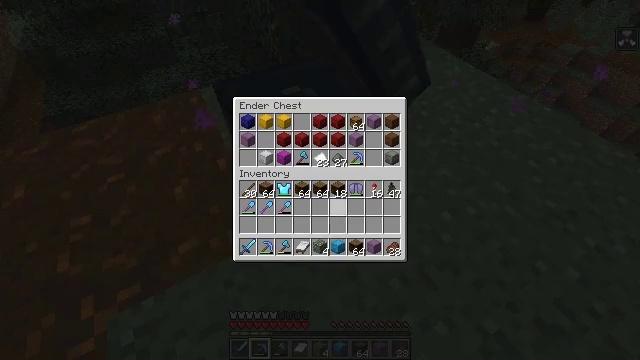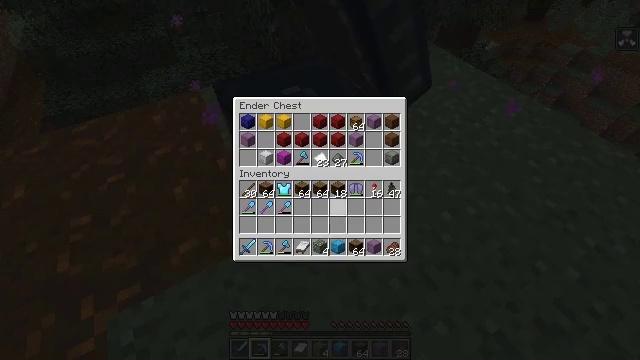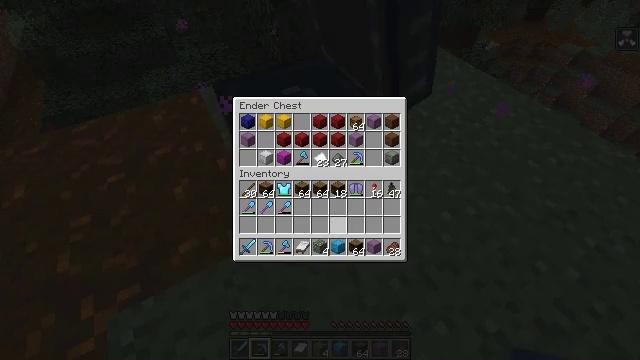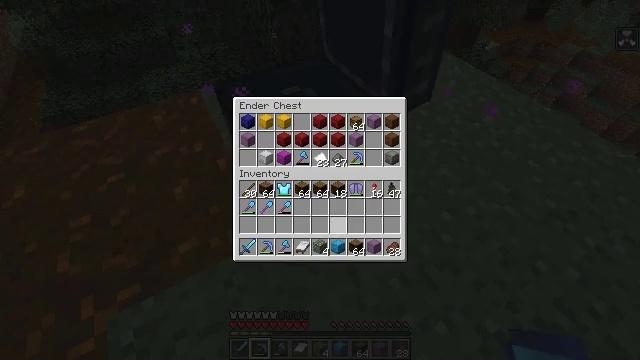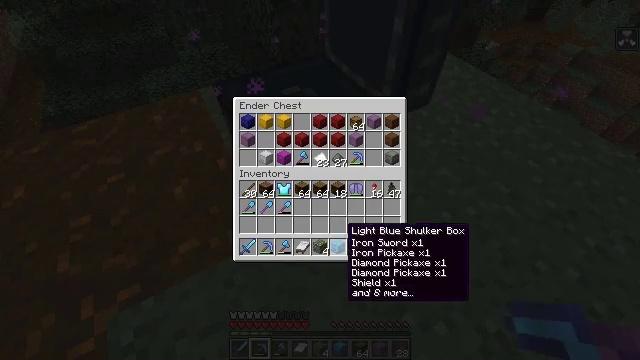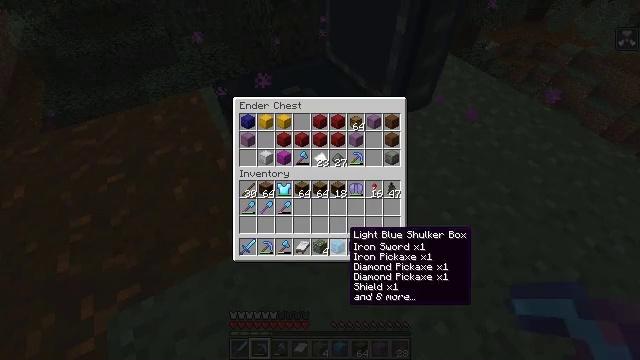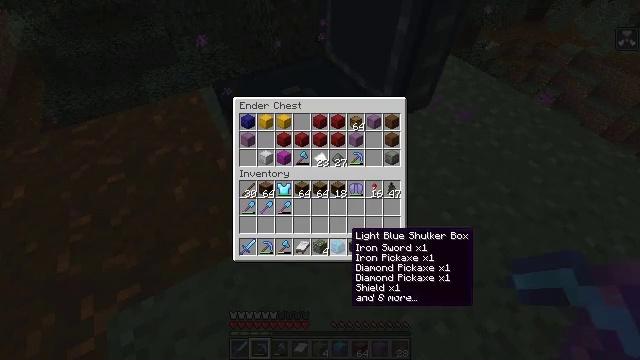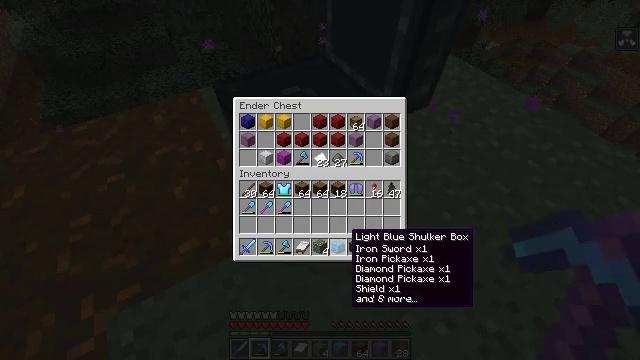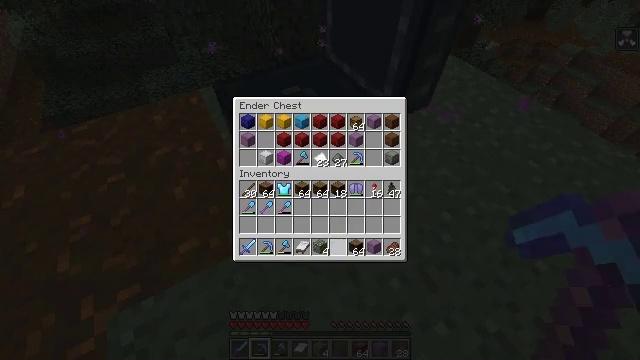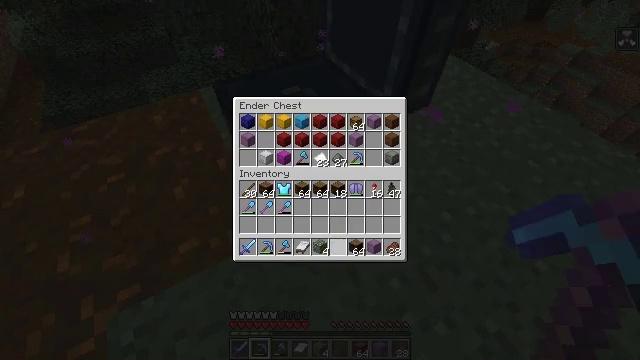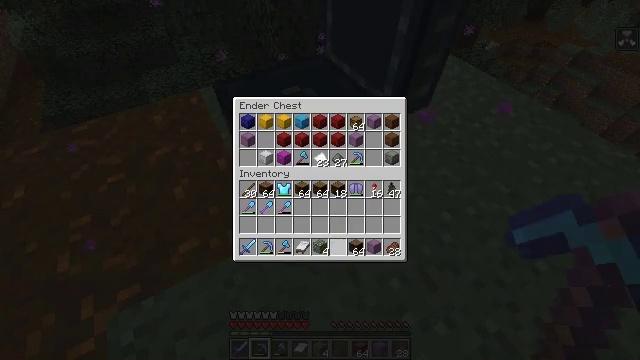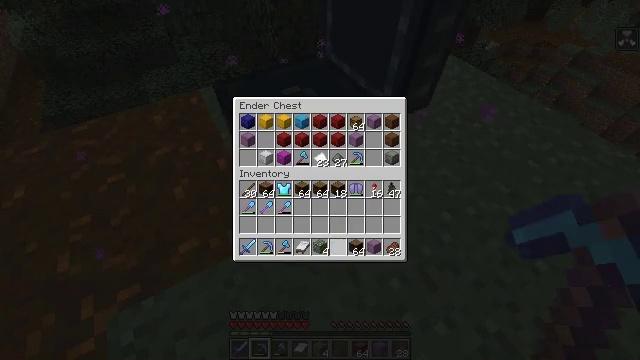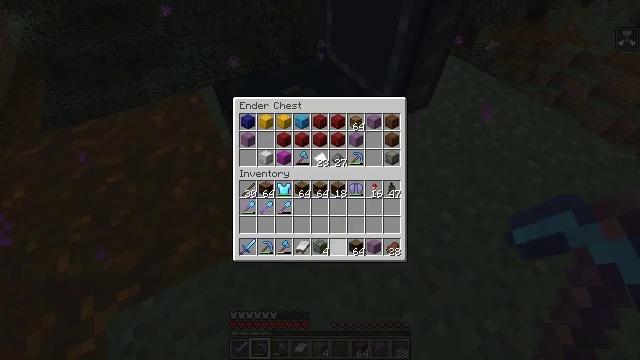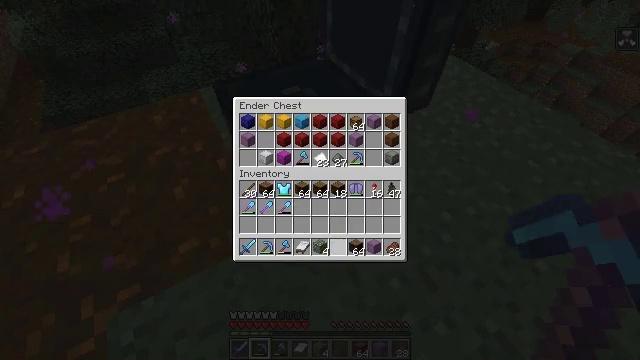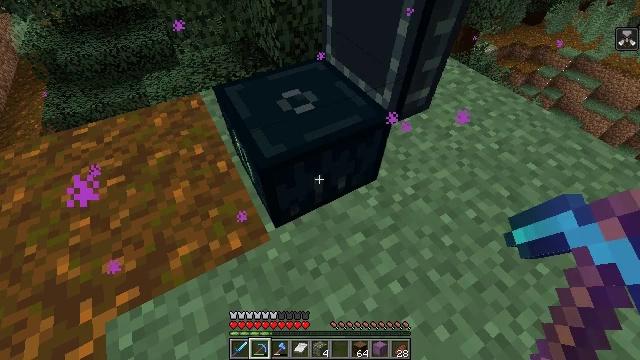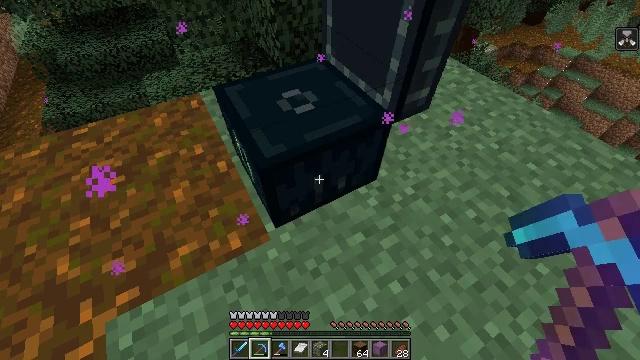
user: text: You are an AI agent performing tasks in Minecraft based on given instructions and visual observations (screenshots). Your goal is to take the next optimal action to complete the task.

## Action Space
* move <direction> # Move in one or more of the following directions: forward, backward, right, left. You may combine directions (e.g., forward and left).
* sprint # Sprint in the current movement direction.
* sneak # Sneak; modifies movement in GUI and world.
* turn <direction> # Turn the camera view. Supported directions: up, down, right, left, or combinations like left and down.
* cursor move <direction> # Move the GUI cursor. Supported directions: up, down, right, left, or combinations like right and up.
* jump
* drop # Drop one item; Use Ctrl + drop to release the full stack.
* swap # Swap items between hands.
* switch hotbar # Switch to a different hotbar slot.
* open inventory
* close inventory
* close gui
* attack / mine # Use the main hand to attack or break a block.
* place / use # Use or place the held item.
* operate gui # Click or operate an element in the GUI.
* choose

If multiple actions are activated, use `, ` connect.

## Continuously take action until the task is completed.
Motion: motion action
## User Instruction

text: Mine the ender chest.
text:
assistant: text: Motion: cursor move down
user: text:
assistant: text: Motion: sneak, cursor move down
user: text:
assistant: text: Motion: sneak, cursor move down
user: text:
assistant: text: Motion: sneak, cursor move down
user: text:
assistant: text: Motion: sneak
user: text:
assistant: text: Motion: sneak
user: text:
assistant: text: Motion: sneak
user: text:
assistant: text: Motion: sneak, operate gui
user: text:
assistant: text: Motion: sneak, operate gui
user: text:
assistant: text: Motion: sneak, operate gui
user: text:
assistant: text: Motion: sneak
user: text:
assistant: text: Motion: no_op
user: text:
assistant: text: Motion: no_op
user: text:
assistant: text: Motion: no_op
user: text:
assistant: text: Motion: close gui
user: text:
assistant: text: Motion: attack / mine
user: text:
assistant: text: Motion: attack / mine
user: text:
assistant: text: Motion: attack / mine
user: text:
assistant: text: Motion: attack / mine
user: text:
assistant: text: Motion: attack / mine
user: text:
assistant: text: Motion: attack / mine
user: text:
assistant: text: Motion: attack / mine
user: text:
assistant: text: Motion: attack / mine
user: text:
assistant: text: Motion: attack / mine
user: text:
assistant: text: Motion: attack / mine
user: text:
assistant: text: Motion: attack / mine
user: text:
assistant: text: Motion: attack / mine
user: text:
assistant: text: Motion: attack / mine
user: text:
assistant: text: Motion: turn left and up, attack / mine
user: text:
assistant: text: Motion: turn left and up, attack / mine